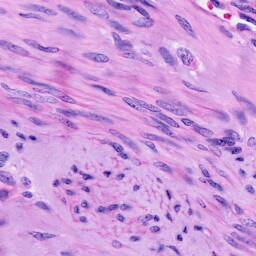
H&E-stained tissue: Cervix